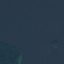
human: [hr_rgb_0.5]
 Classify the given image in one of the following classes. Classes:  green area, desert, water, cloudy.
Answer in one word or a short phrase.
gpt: water